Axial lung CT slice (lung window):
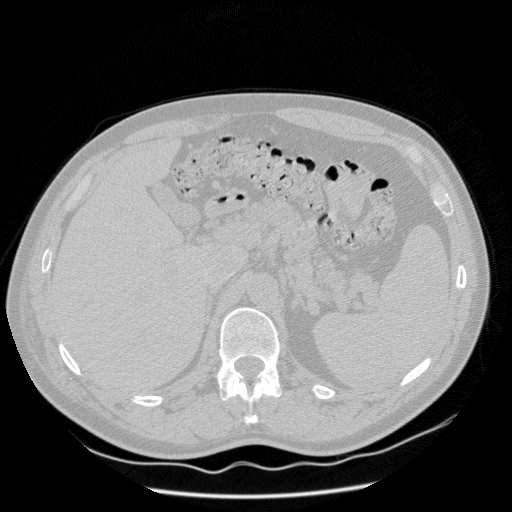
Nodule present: no